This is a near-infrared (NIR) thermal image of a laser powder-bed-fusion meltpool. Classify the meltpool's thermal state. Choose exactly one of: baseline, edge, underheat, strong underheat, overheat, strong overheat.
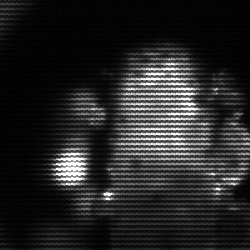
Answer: strong underheat